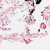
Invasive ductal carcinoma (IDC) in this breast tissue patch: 0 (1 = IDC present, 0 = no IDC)